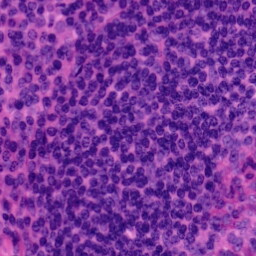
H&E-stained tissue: Tonsil